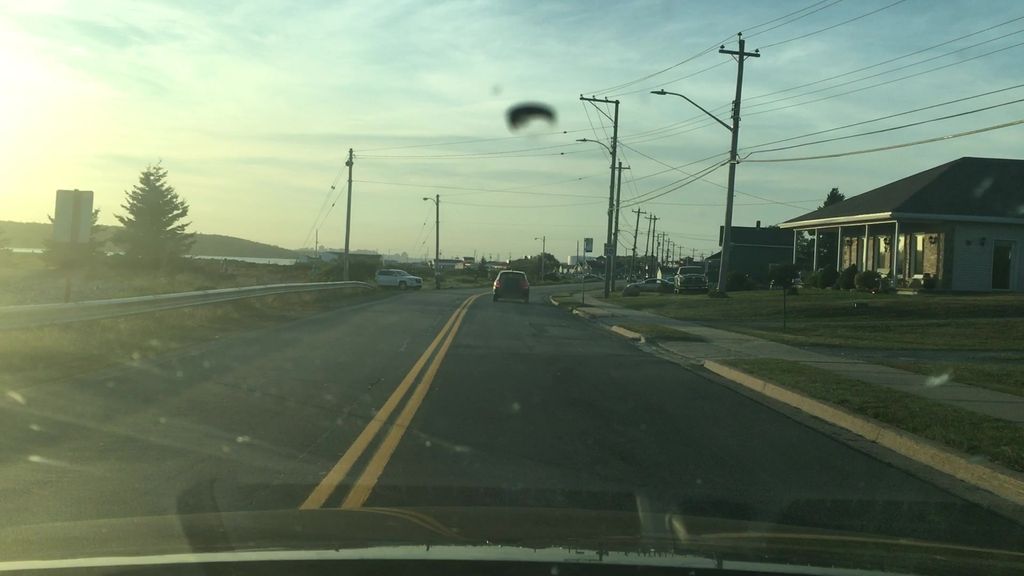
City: halifax